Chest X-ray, AP view. Patient: 15 years old, sex M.
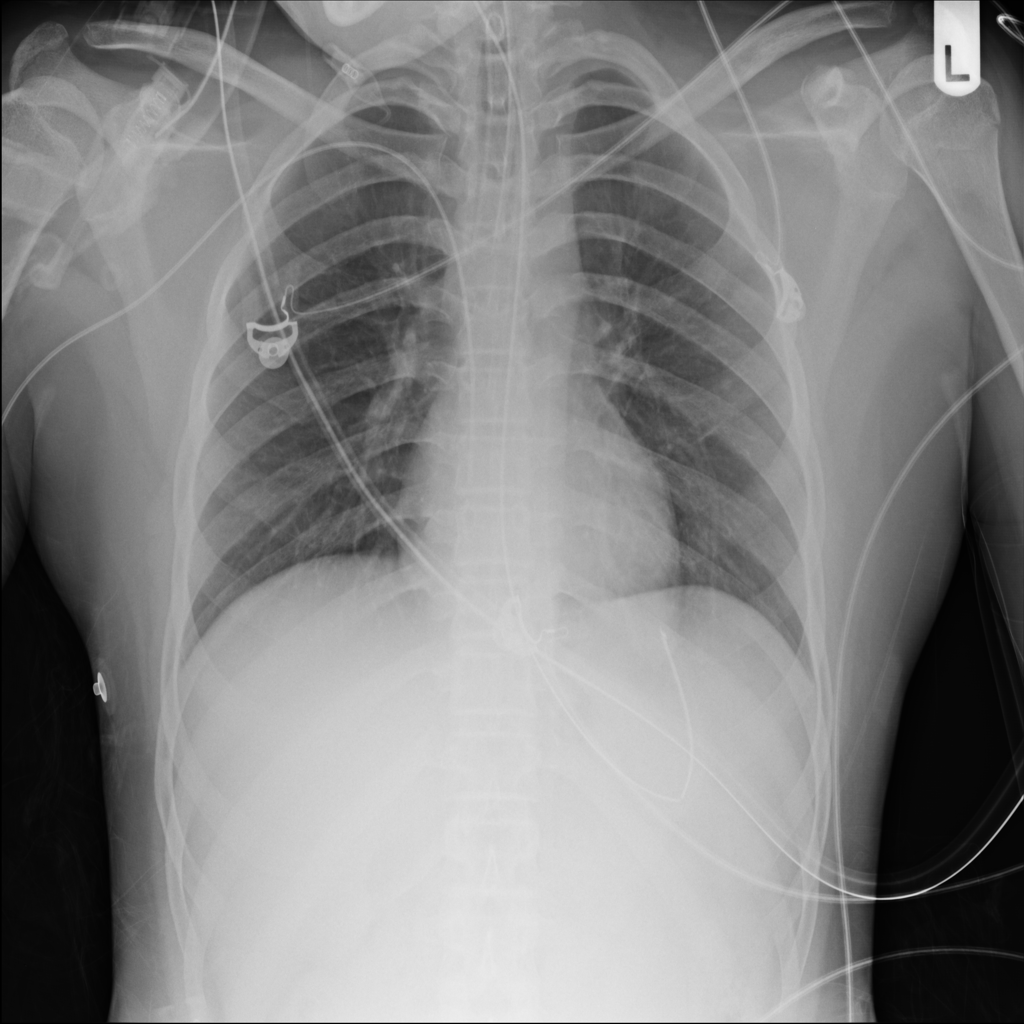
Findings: No Finding